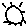
Label: sun